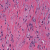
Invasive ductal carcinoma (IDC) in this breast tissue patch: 0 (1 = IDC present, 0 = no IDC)